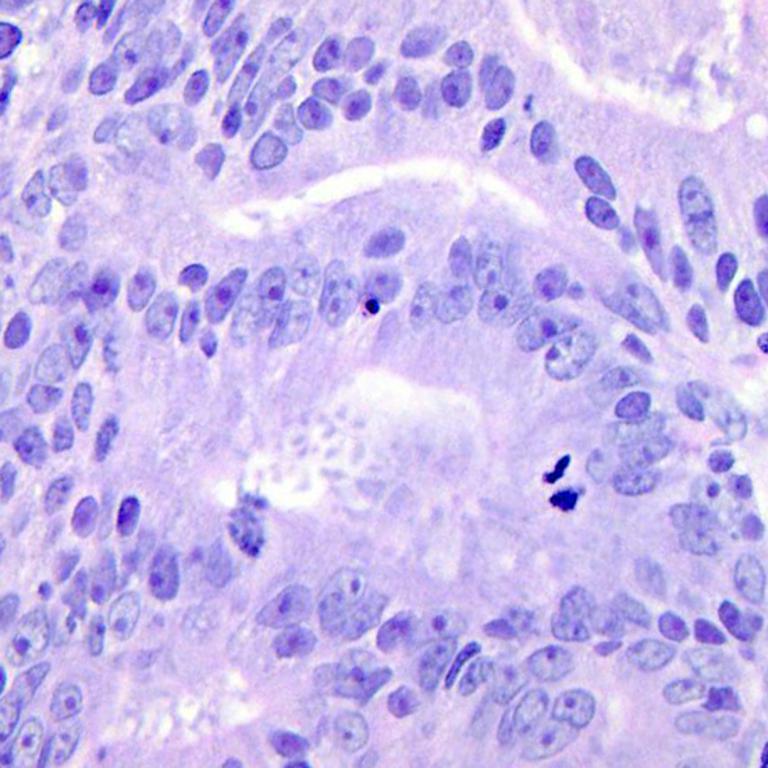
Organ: colon
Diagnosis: adenocarcinomas